Aerial crown-view tile of a tropical tree (Barro Colorado Island, Panama), acquired 20241216:
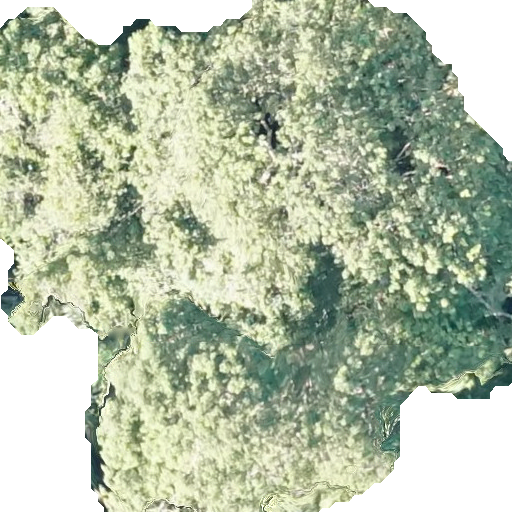
Species: Handroanthus guayacan
GBIF accepted scientific name: Handroanthus guayacan
Crown area: 331.54 m²